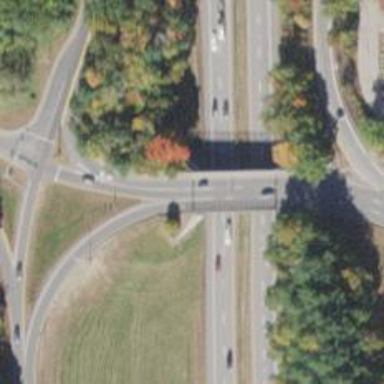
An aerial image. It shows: Secondary road on asphalt bridge with circular junction.